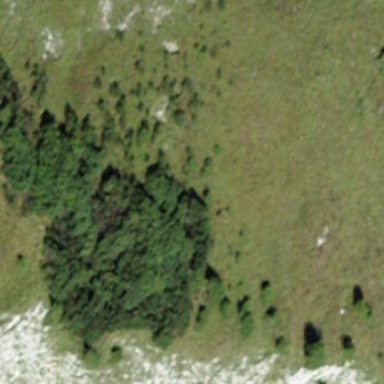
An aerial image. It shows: Patch of scrub vegetation.